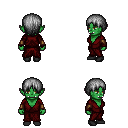
a pixel art fantasy rpg character, female body template, orc, green skin, red robe, gold greaves, gray plain hairstyle, cloth bracers, black shoes, four views (front, back, left, right), 2x2 character sprite sheet, small pixel art, hard edges, no anti-aliasing